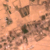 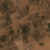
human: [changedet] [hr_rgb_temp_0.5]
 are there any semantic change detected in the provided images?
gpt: Everything remains the same.